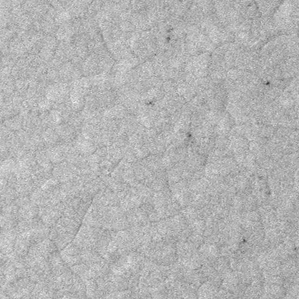
Label: frost